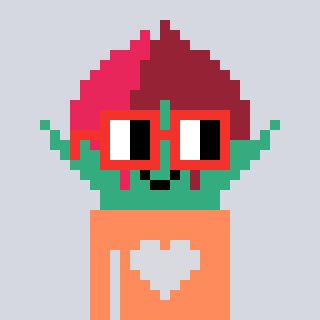
a pixel art character with square red glasses, a rosebud-shaped head and a peachy-colored body on a cool background